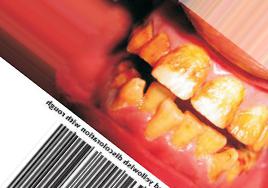
Condition: Tooth Discoloration